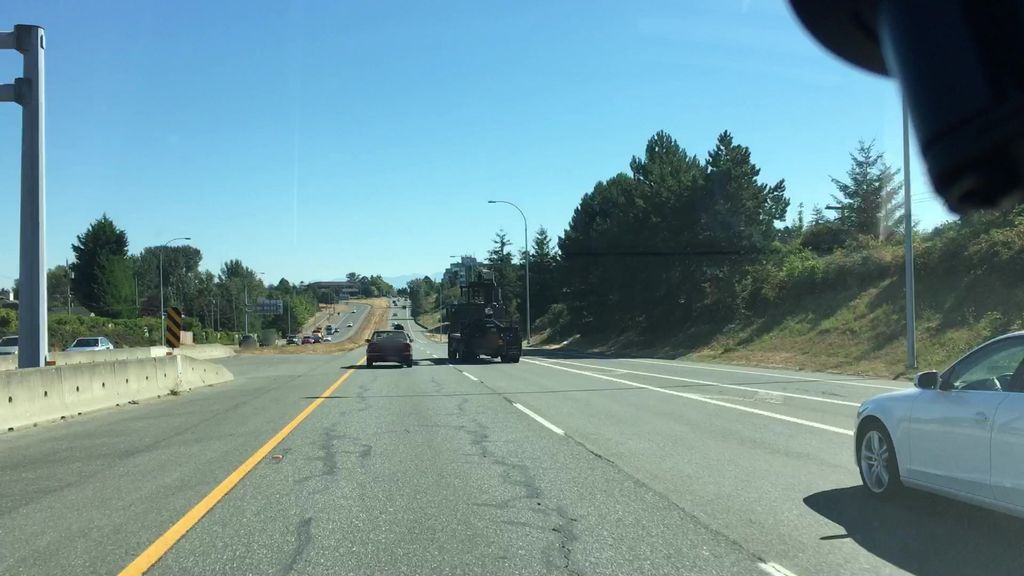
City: victoria